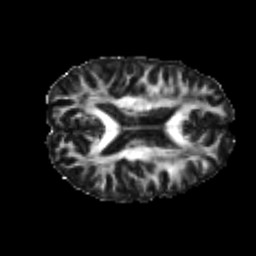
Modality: FA
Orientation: axial
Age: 24
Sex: male
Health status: healthy
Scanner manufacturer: philips
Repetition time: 7.384 s
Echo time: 0.08599 s